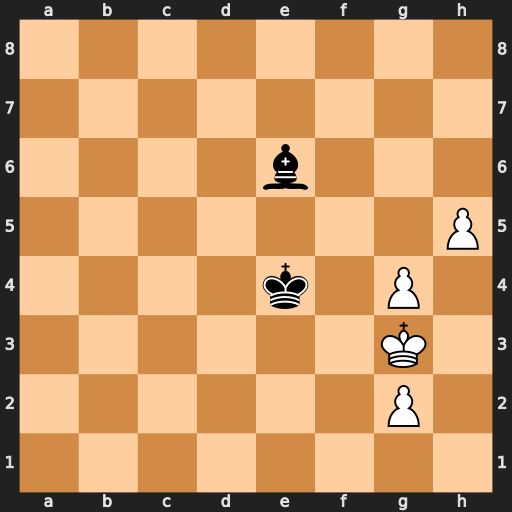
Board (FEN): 8/8/4b3/7P/4k1P1/6K1/6P1/8
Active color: w
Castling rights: -
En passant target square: -
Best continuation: h6 Bg8 Kh4 Kf4 g3+ Ke5 Kh5 Kf6 g5+